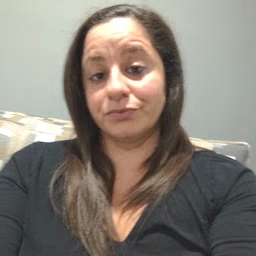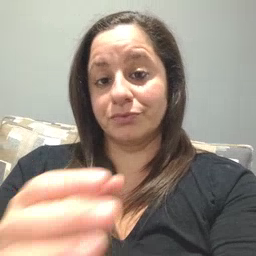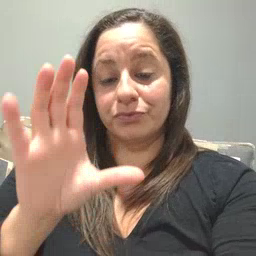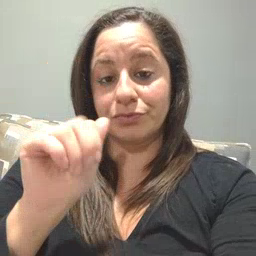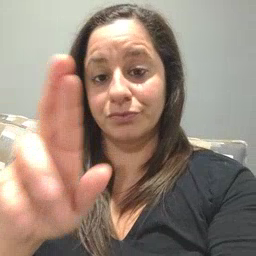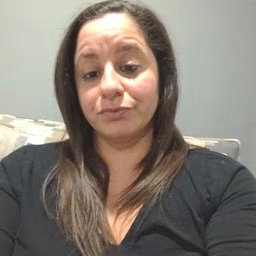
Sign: car